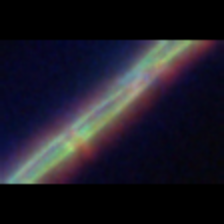
Taxon: Psuedo-nitzschia
Group: Diatoms